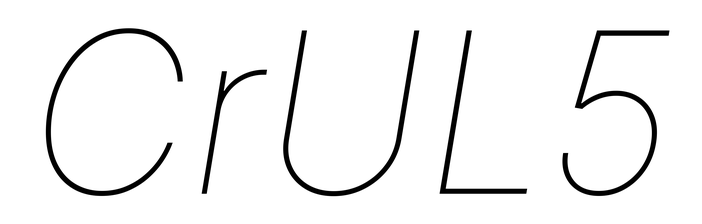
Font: Inter-Italic_Thin_Italic